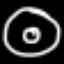
Label: donut